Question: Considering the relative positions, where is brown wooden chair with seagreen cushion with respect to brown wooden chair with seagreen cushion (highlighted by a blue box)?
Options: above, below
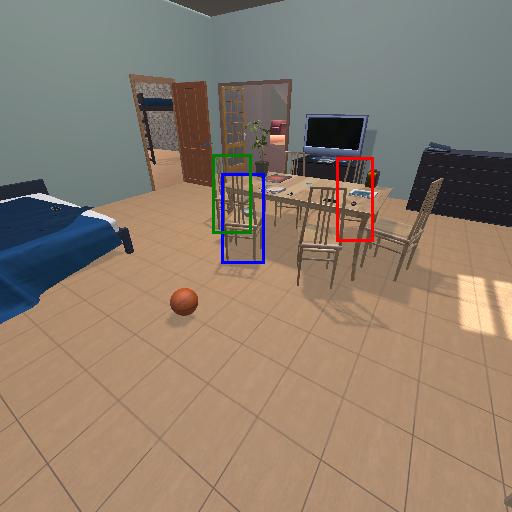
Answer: above